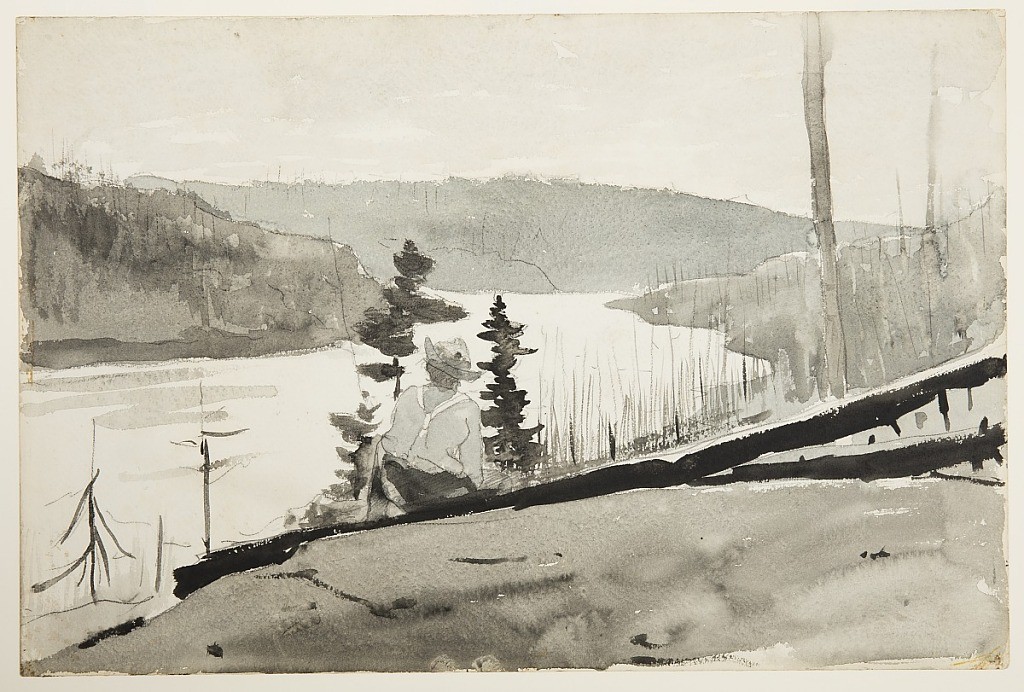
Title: Mountain River or Lake
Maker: Winslow Homer, American, 1836–1910
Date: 1897
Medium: Brush and wash, chalk, graphite on paper
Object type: Drawing
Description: Recto: View of a sloping hill with a male figure, seen from behind, seated on two fallen pine tree trunks and also framed by two live pine trees in center foreground, before a vista filled by a mountain river (or lake) surrounded by hills covered with burned trees; Verso: Patches of various colors.